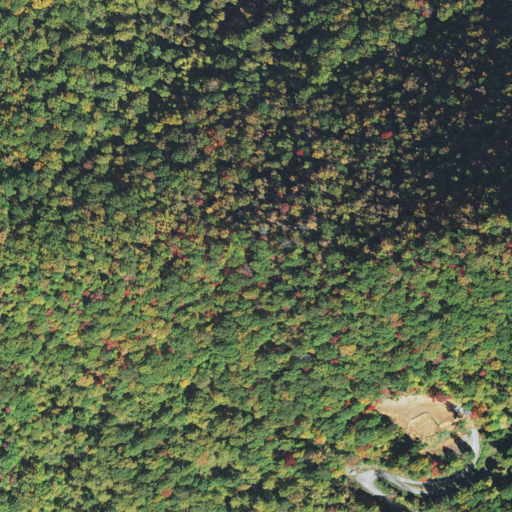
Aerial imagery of gap in North Carolina named Will Gap containing deciduous forest, mixed forest, and evergreen forest